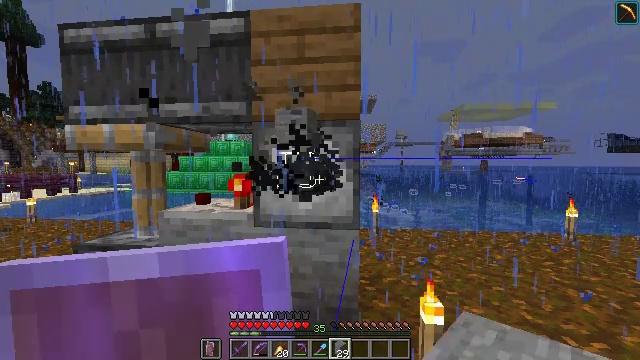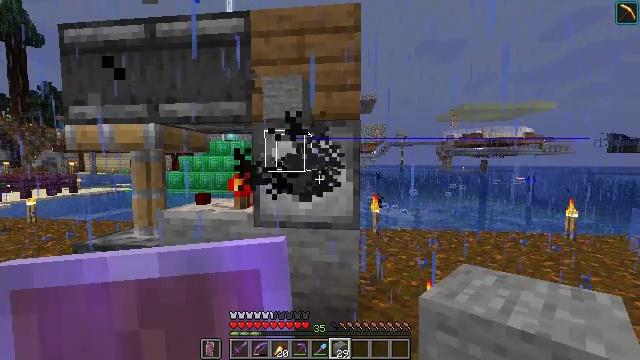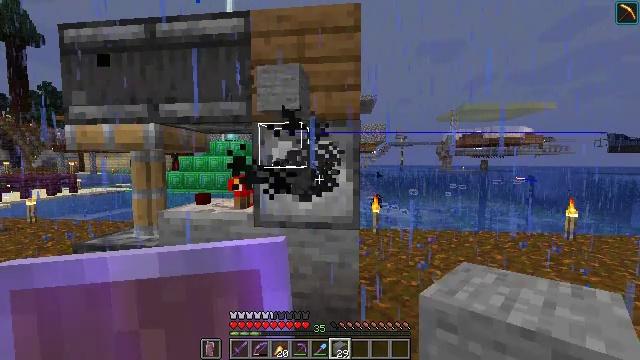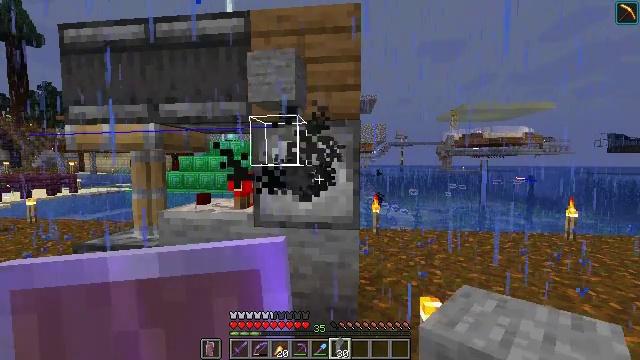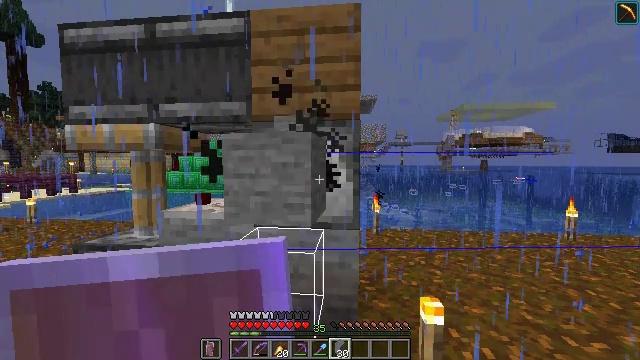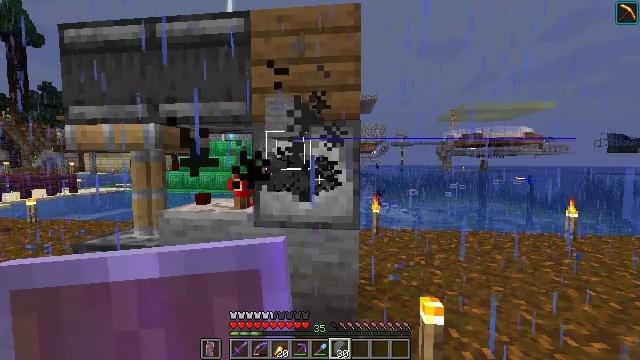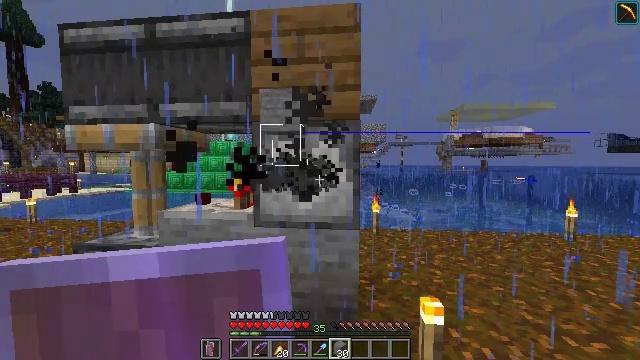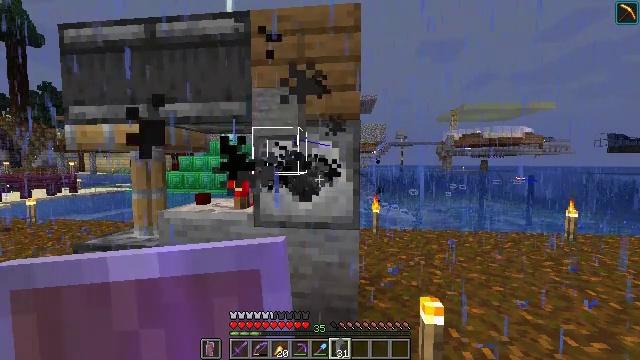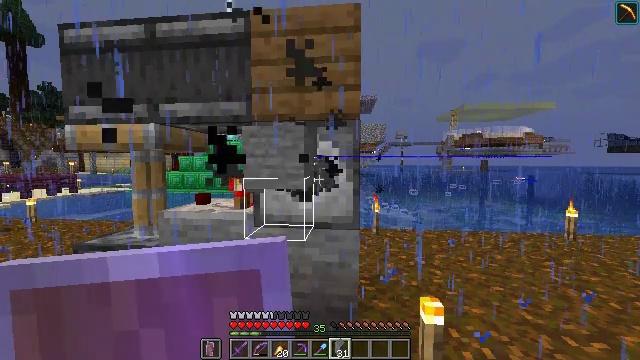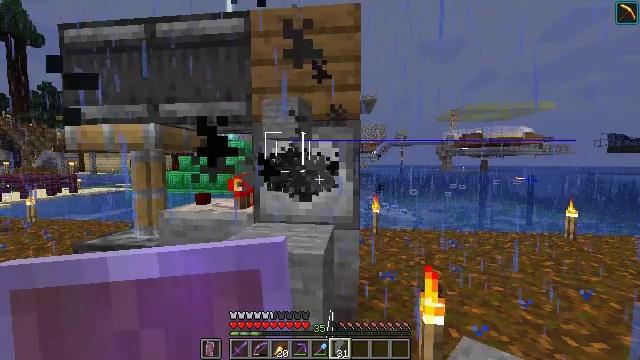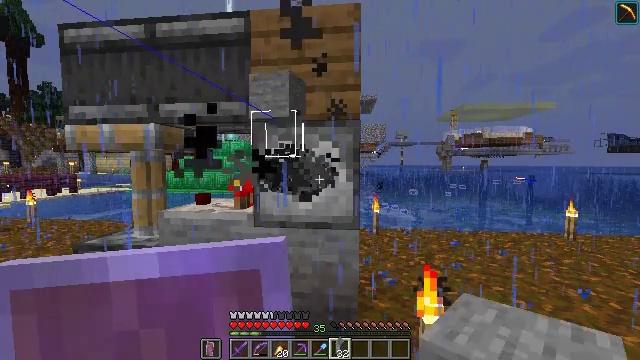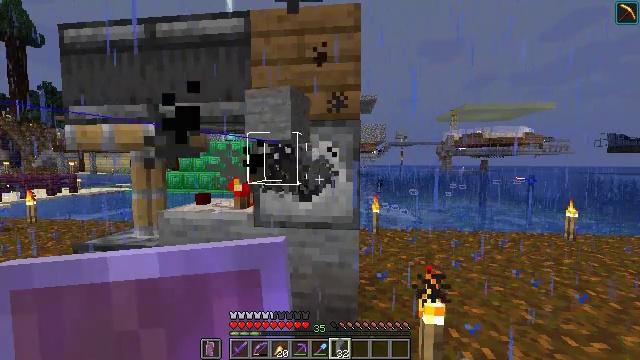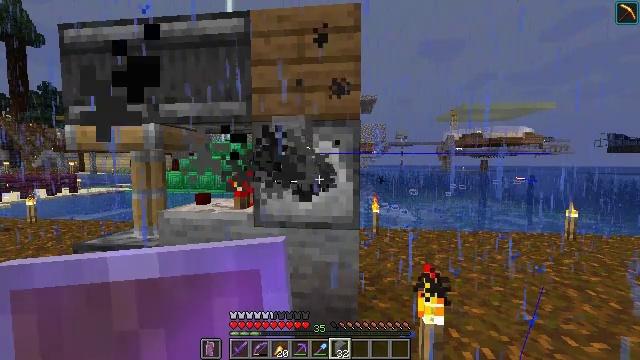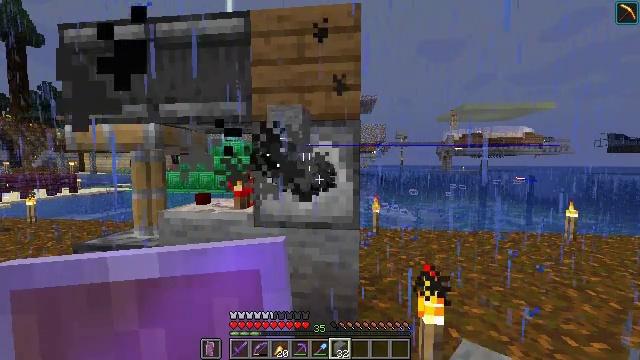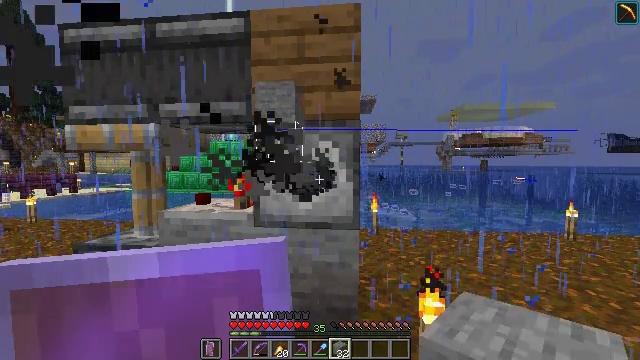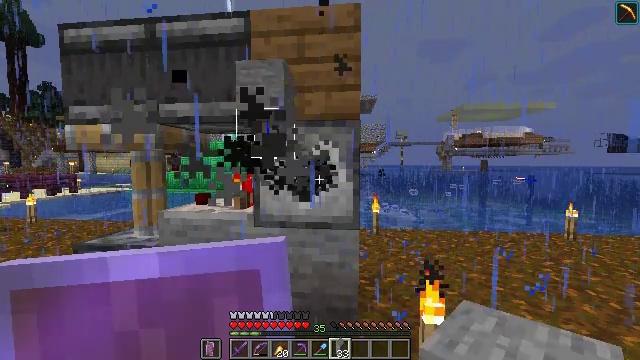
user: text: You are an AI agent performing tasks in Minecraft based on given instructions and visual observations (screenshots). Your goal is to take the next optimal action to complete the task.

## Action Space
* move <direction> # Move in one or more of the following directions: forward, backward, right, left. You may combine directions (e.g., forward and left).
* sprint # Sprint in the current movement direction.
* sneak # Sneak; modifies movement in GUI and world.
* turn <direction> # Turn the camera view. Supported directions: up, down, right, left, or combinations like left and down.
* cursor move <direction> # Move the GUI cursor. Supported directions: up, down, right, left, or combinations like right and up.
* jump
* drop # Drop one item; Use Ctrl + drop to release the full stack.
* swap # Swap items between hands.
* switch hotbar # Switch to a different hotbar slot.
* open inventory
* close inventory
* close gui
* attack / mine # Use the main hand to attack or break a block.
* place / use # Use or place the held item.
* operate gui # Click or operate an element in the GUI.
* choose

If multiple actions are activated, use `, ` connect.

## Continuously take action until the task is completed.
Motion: motion action
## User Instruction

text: Remove the dispenser from its place.
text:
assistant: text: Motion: no_op
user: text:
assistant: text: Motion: no_op
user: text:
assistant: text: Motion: no_op
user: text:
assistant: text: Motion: no_op
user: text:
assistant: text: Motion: no_op
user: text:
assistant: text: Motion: no_op
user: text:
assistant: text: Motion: no_op
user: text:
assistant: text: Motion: no_op
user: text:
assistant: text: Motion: no_op
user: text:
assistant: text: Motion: no_op
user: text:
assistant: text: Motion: no_op
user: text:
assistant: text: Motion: no_op
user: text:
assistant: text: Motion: no_op
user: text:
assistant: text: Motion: no_op
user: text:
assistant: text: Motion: no_op
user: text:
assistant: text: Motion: no_op
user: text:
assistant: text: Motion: no_op
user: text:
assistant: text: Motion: no_op
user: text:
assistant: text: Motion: no_op
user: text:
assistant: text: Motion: no_op
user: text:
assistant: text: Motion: no_op
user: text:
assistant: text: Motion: no_op
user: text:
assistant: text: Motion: no_op
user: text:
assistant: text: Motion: no_op
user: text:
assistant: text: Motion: no_op
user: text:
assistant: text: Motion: no_op
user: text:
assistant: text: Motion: no_op
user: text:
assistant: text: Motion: no_op
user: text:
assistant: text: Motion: no_op
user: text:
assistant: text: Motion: no_op